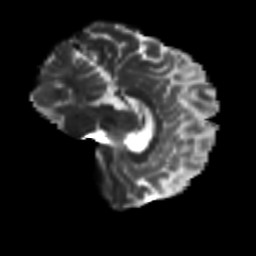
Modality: T2w
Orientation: sagittal
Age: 25
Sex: male
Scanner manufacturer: siemens
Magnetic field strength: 3 T
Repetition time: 8.6 s
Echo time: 0.095 s